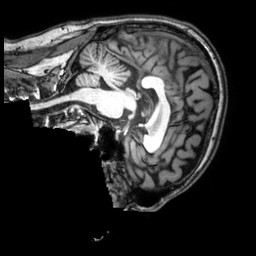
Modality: T1w
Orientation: sagittal
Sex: male
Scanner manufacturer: philips
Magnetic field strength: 3 T
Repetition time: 0.00817 s
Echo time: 0.00374 s